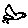
Label: bird